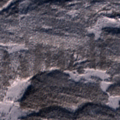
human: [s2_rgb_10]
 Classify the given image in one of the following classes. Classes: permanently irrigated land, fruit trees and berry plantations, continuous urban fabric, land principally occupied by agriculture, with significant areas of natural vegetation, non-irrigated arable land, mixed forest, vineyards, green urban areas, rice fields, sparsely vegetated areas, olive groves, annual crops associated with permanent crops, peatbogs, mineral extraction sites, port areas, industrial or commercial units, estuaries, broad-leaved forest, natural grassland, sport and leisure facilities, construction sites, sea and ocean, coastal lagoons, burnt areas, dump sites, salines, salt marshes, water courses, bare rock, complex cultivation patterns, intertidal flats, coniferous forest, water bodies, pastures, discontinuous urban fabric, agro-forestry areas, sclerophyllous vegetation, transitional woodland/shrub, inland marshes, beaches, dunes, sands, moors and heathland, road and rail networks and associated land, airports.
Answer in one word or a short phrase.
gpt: mixed forest